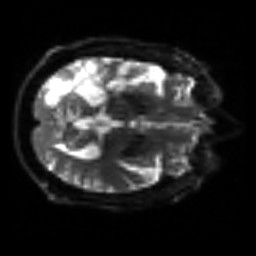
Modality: sbref
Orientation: axial
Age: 58
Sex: male
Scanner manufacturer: siemens
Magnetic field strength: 3 T
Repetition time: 3.2 s
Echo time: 0.081 s